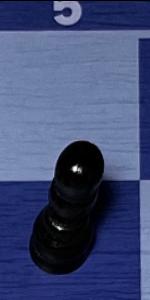
Label: Pawn_Black